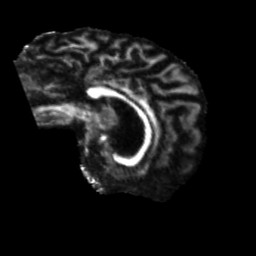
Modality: FA
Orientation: sagittal
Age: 55
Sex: male
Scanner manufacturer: siemens
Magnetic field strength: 3 T
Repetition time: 5.25 s
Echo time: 0.08 s